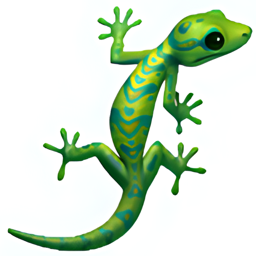
Name: lizard
Emoji: 🦎
Group: Animals & Nature
Sub-group: animal-reptile